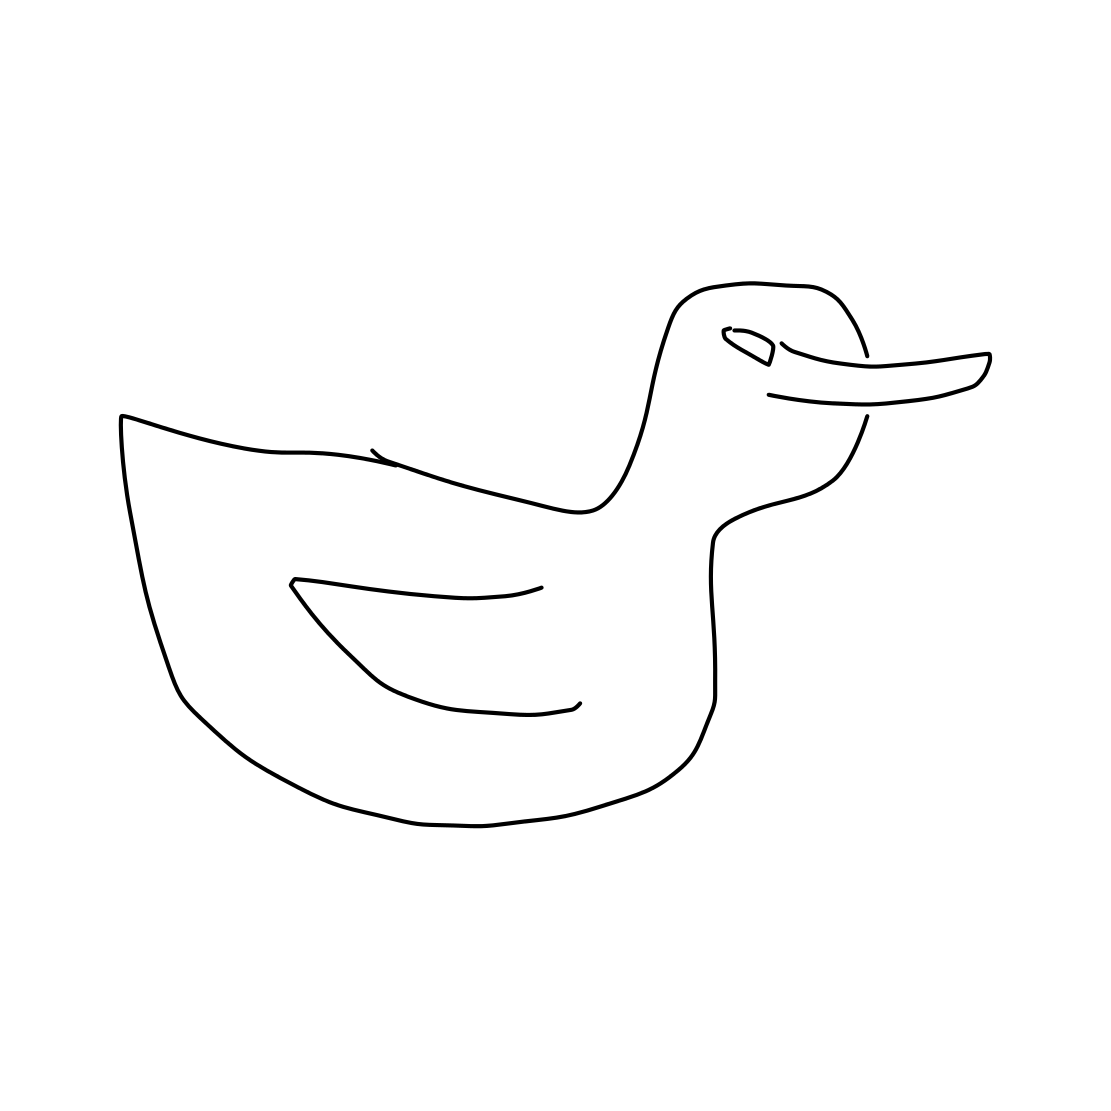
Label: duck